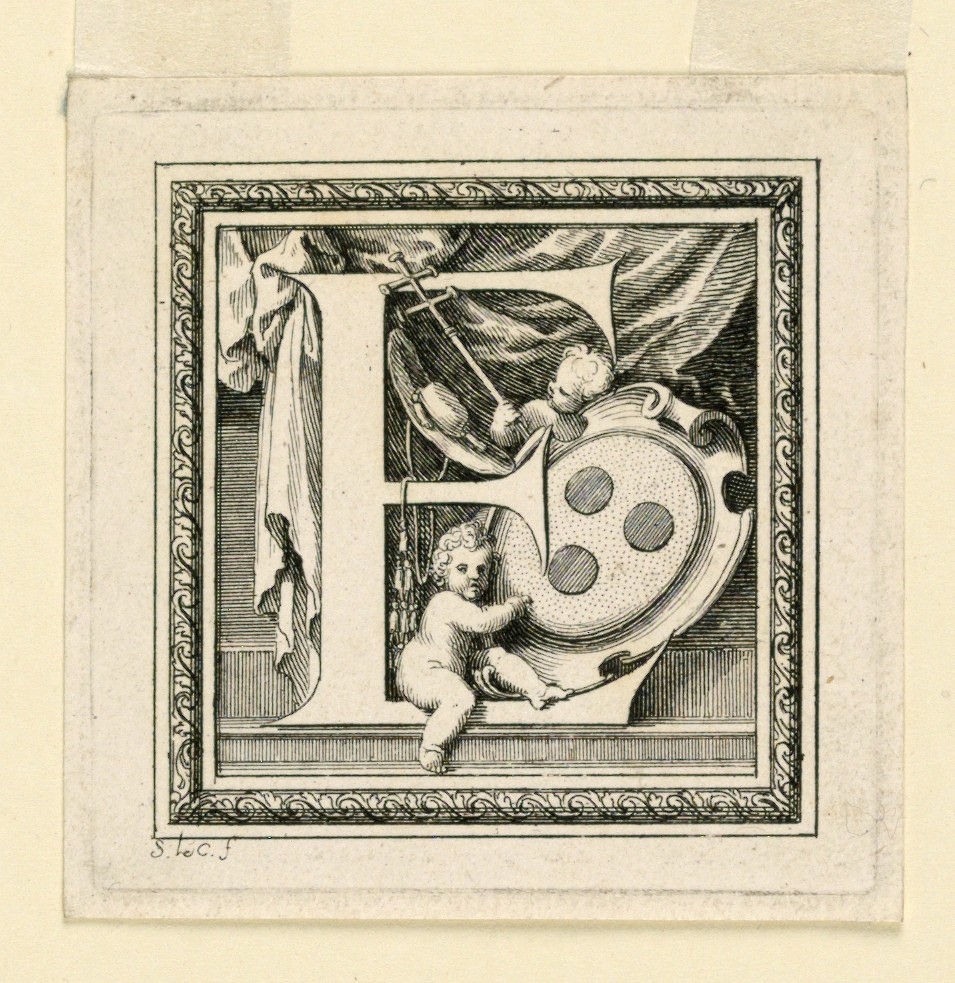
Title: Letter E, for Baluze's "Histoire générale de la Maison d'Auvergne"
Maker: Sebastien Leclerc, French, 1637–1714
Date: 1707–08
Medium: Etching on paper
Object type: Print
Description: Letter E with a shield with three beads, an archbishop's hat and cross.